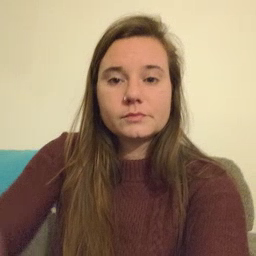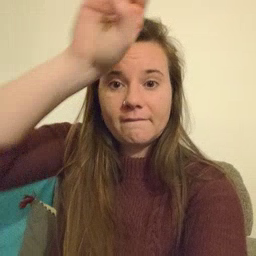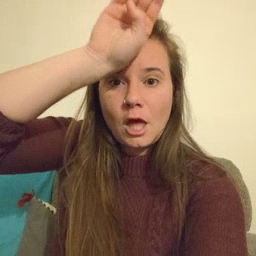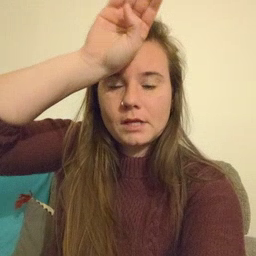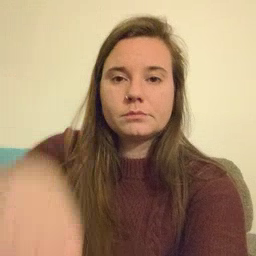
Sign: fireman